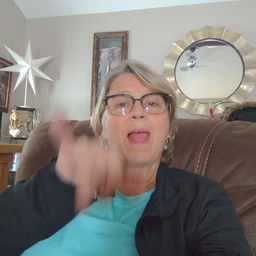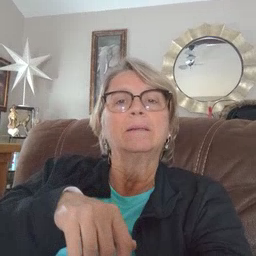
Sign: that